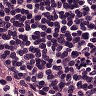
Metastatic tissue present: no